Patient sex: M
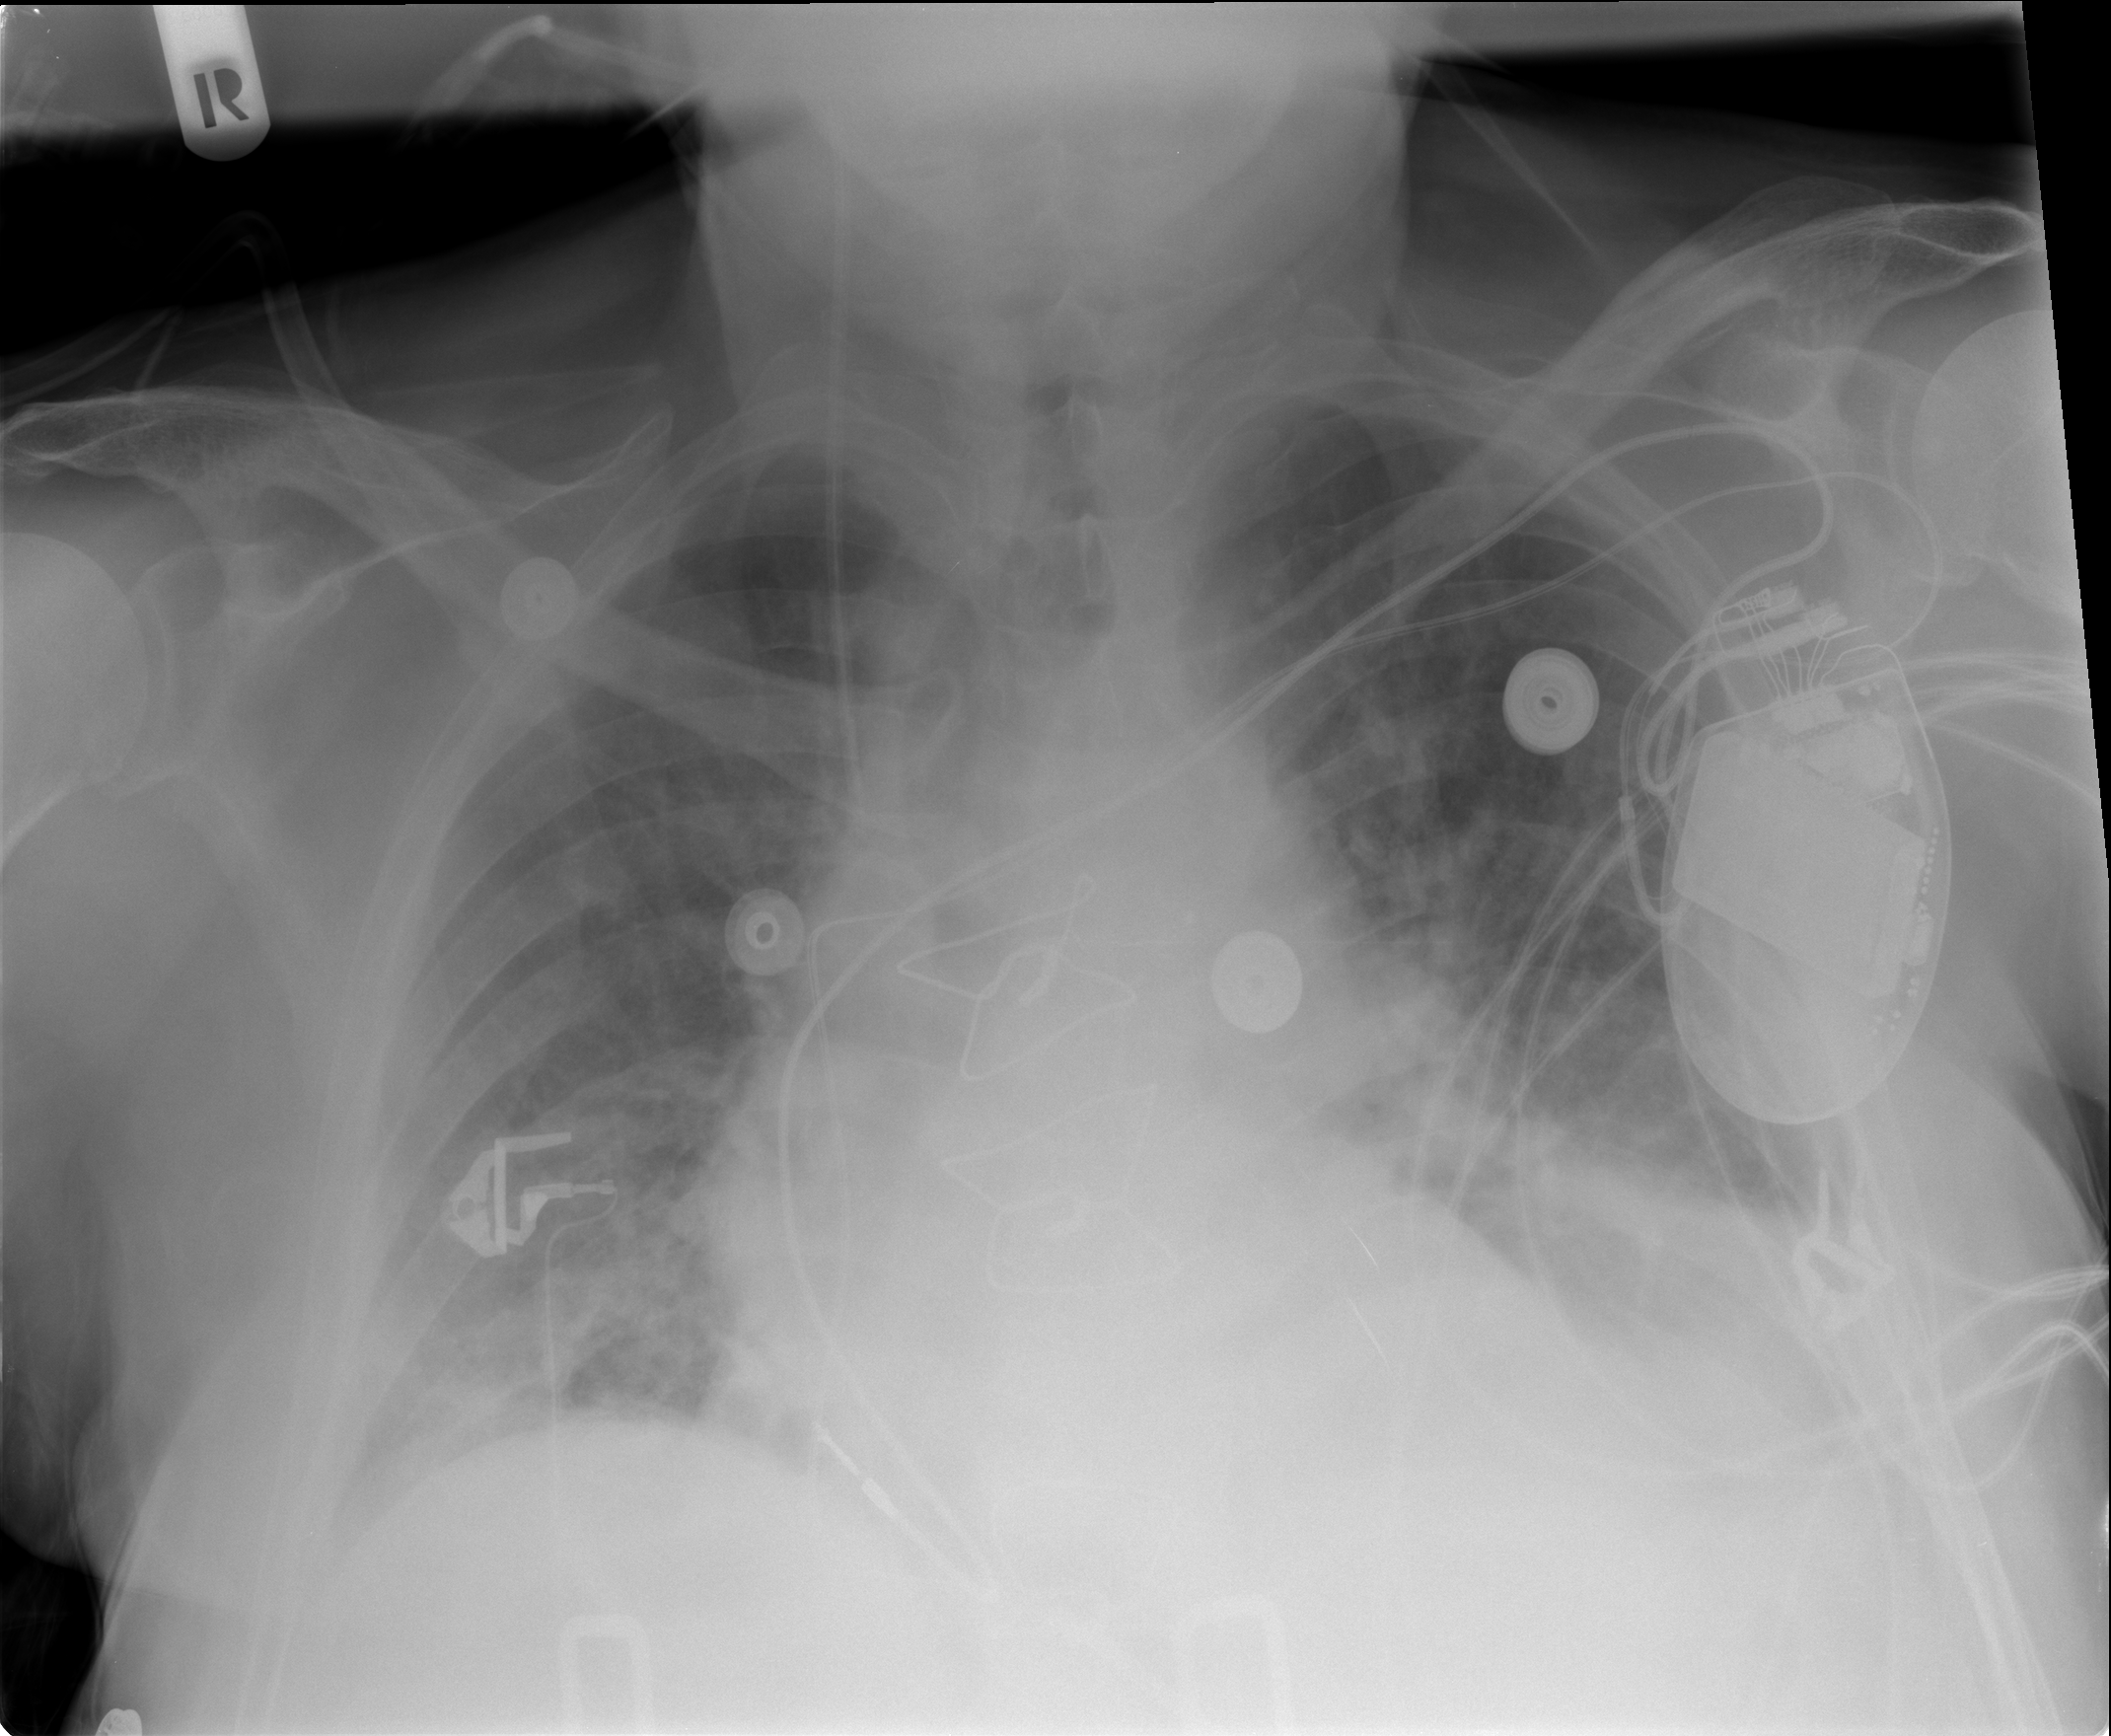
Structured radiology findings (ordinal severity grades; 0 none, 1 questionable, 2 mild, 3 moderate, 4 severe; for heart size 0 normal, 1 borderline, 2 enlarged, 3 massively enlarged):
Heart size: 2
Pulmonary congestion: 2
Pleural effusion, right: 2
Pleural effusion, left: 2
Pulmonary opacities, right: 0
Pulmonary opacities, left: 0
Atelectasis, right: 2
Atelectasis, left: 2